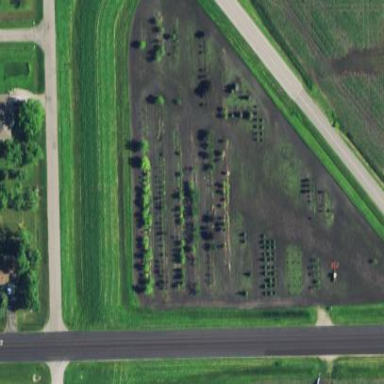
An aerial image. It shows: Plant nursery filled with trees.